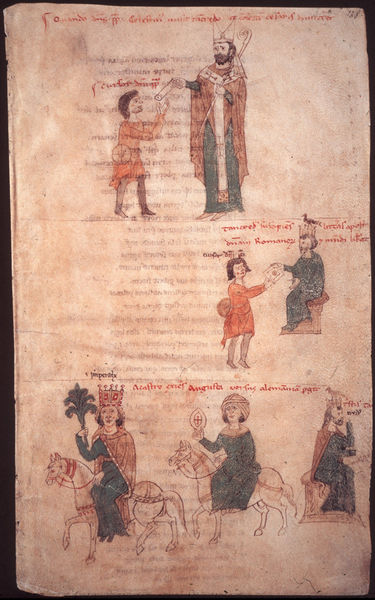
Titel: Liber ad honorem Augusti sive de rebus Siculis/ Buch zu Ehren des Kaisers Augustus oder über die Angelegenheiten Siziliens
Künstler: Pietro da Eboli
Institution: Bern, Burgbibliothek
Schlagwörter: blau, umhang, vogel, frauen, grün, menschen, frankreich, kleid, männer, zeichnung, rot, malerei, gewand, kind, blatt, krone, pferd, pferde, reiter, reiten, schrift, farbe, bischof, könig, thron, kopftuch, buch, seite, text, lilie, ritter, fürst, rolle, mittelalter, orleans, schriftrolle, übergabe, königin, undeutlich, bote, turban, blaß, zepter, mächen, ind, nachricht, ottonisch, buchmalerei, rotes kleid, alexander, klied, karolingisch, verwaschen